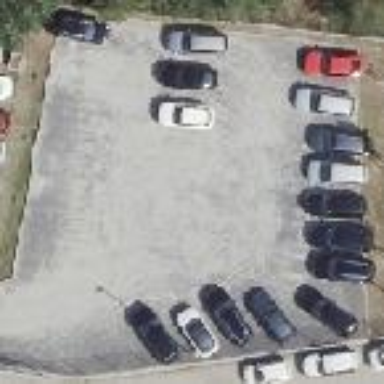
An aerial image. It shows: Parking area with surface.